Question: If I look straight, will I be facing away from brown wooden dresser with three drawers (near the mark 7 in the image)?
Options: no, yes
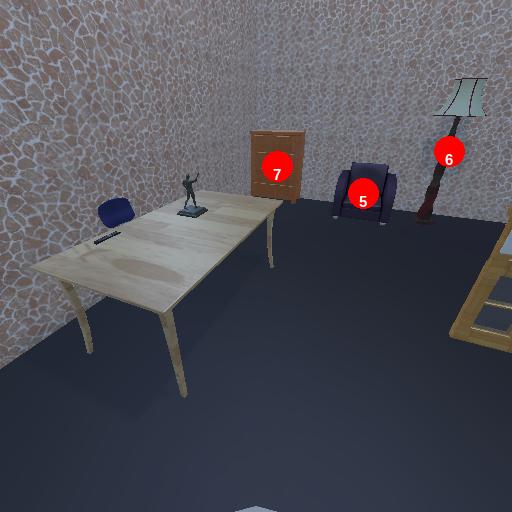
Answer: no